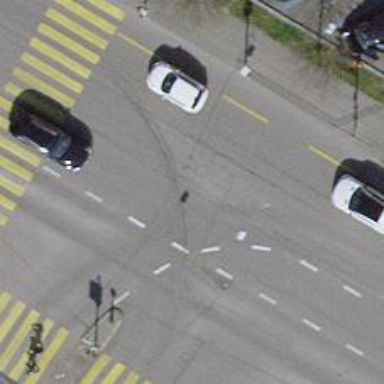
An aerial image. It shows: Primary highway with trolley wires overhead. The surface of the road is asphalt.